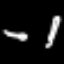
Label: fork